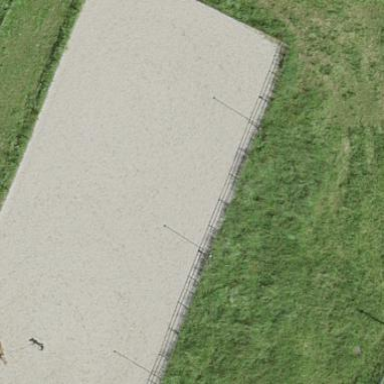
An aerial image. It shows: Fence is in the image.